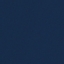
Land use / land cover: SeaLake